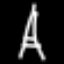
Label: The Eiffel Tower